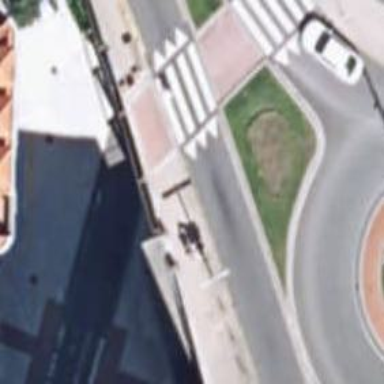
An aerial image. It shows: Sidewalk.